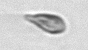
Label: Cryptophyta